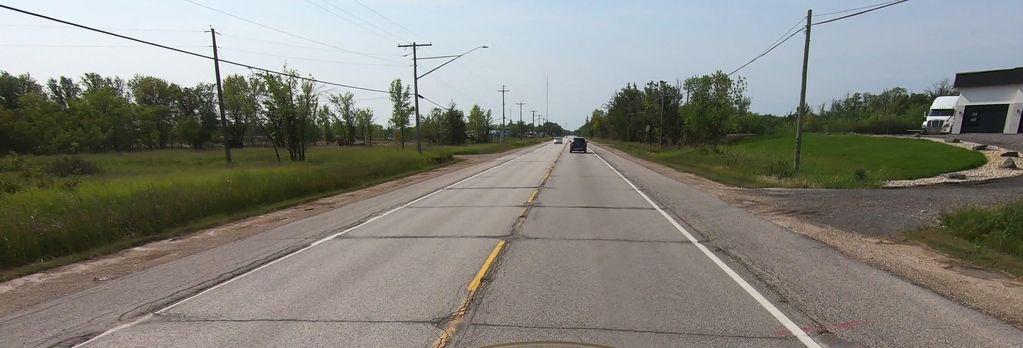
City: winnipeg